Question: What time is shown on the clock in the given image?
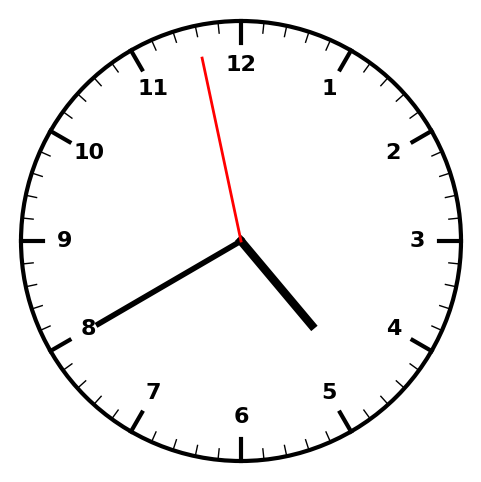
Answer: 04:39:58